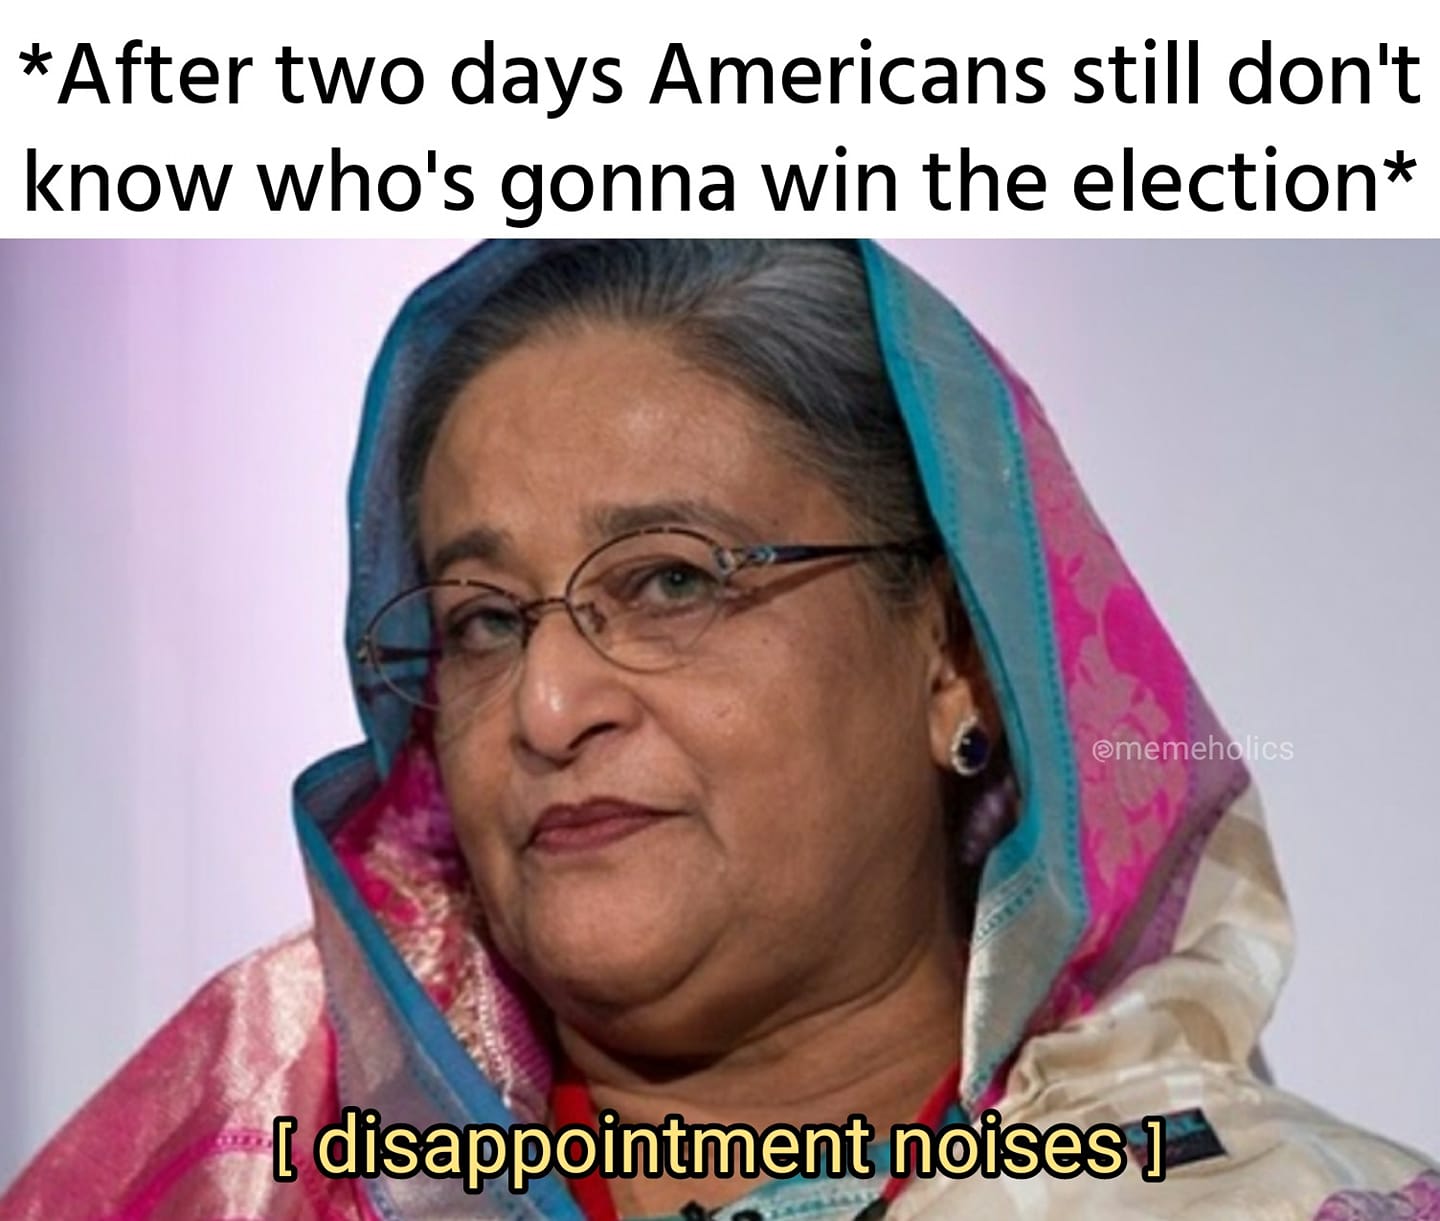
Caption: *After two days Americans still don't know who's gonna win the election*    [ disappointment noises ]
Label: hate